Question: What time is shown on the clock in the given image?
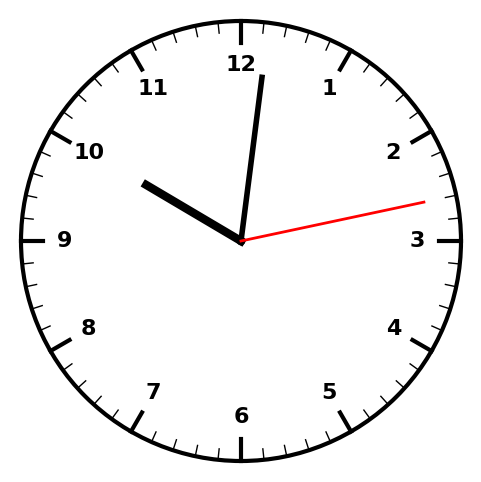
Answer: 10:01:13